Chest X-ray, AP view. Patient: 66 years old, sex M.
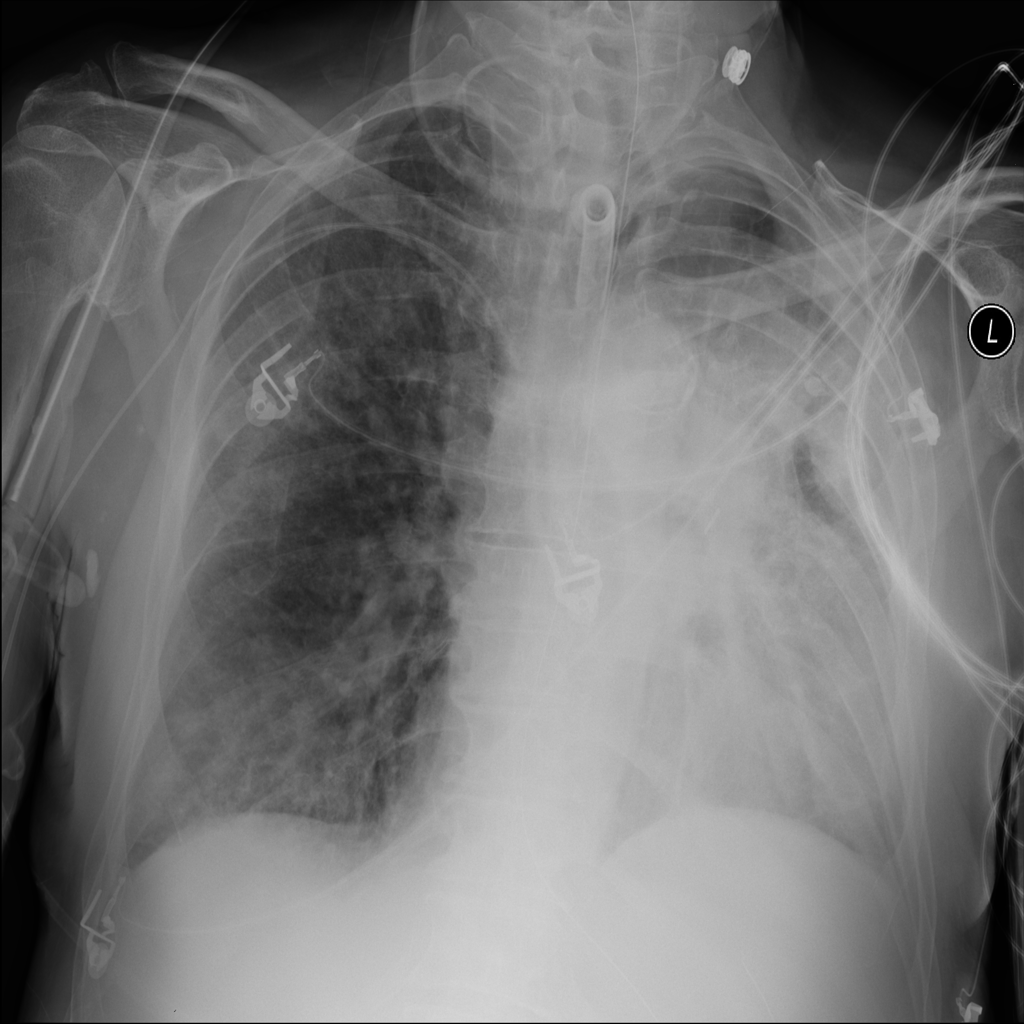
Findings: Infiltration